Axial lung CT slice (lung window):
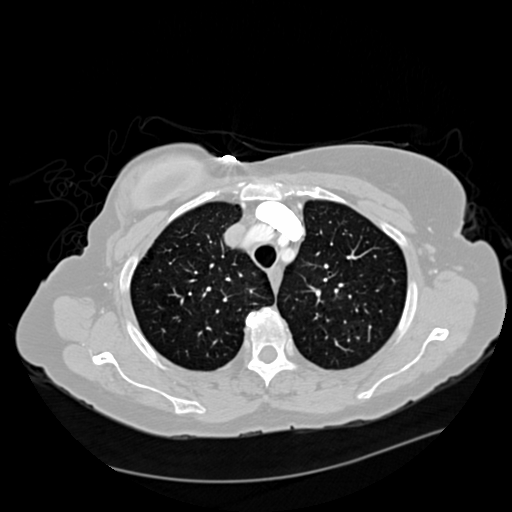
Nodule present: no